Aerial crown-view tile of a tropical tree (Barro Colorado Island, Panama), acquired 20240611:
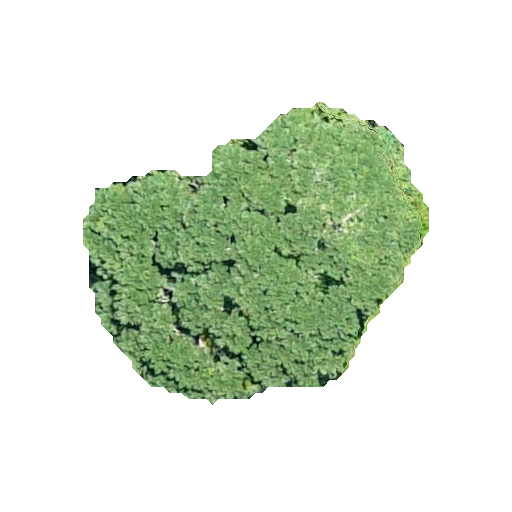
Species: Jacaranda copaia
GBIF accepted scientific name: Jacaranda copaia
Crown area: 111.763 m²